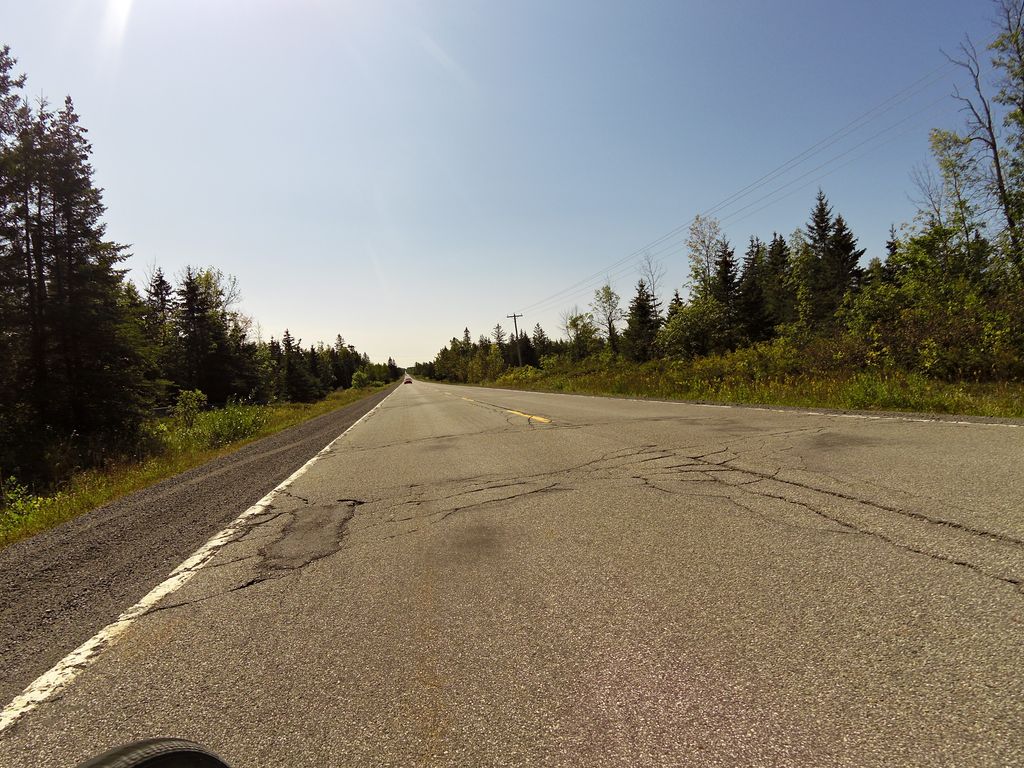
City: ottawa-gatineau